Question: I am using a wxpython to contain an ObjectListView. I tried to put it into a wx.panel, but failed. The following is the image
I am very puzzled that why the ObjectListView is only showed in a 16x16 square? My code to realize the ObjectListView:
'''
and my code to use it:
'LeftList = wx.BoxSizer( wx.VERTICAL )
self.m_panel2 = wx.Panel( self, wx.ID_ANY, wx.DefaultPosition, wx.DefaultSize, wx.TAB_TRAVERSAL )
p1 = MyListCtrl(self.m_panel2, -1)
LeftList.Add( p1, 1, wx.EXPAND |wx.ALL, 5 )
bSizer12.Add( LeftList, 1, wx.EXPAND, 5 )'
and my code of MyListCtrl is:
'class MyListCtrl(wx.Panel):
def __init__(self, parent, id):
wx.Panel.__init__(self, parent=parent, id=wx.ID_ANY)
self.olv = ObjectListView(self, id, style=wx.LC_REPORT|wx.NO_BORDER)
self.Layout()
self.olv.SetColumns(...) '
'''
Then the result is the image I posted at the head
My problem is what should I use to contain the ObjectListView in wxpython and how to use it
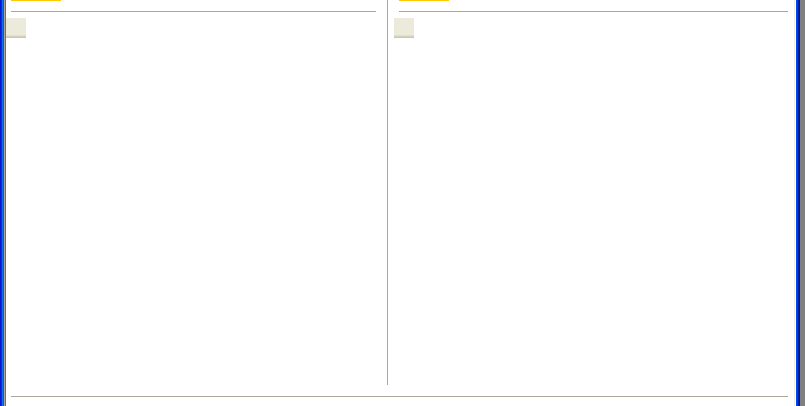
Answer: As acattle has already pointed out, you can follow my <URL>, probably at the top sizer or frame level. Otherwise, we'll need some real code to figure this out.